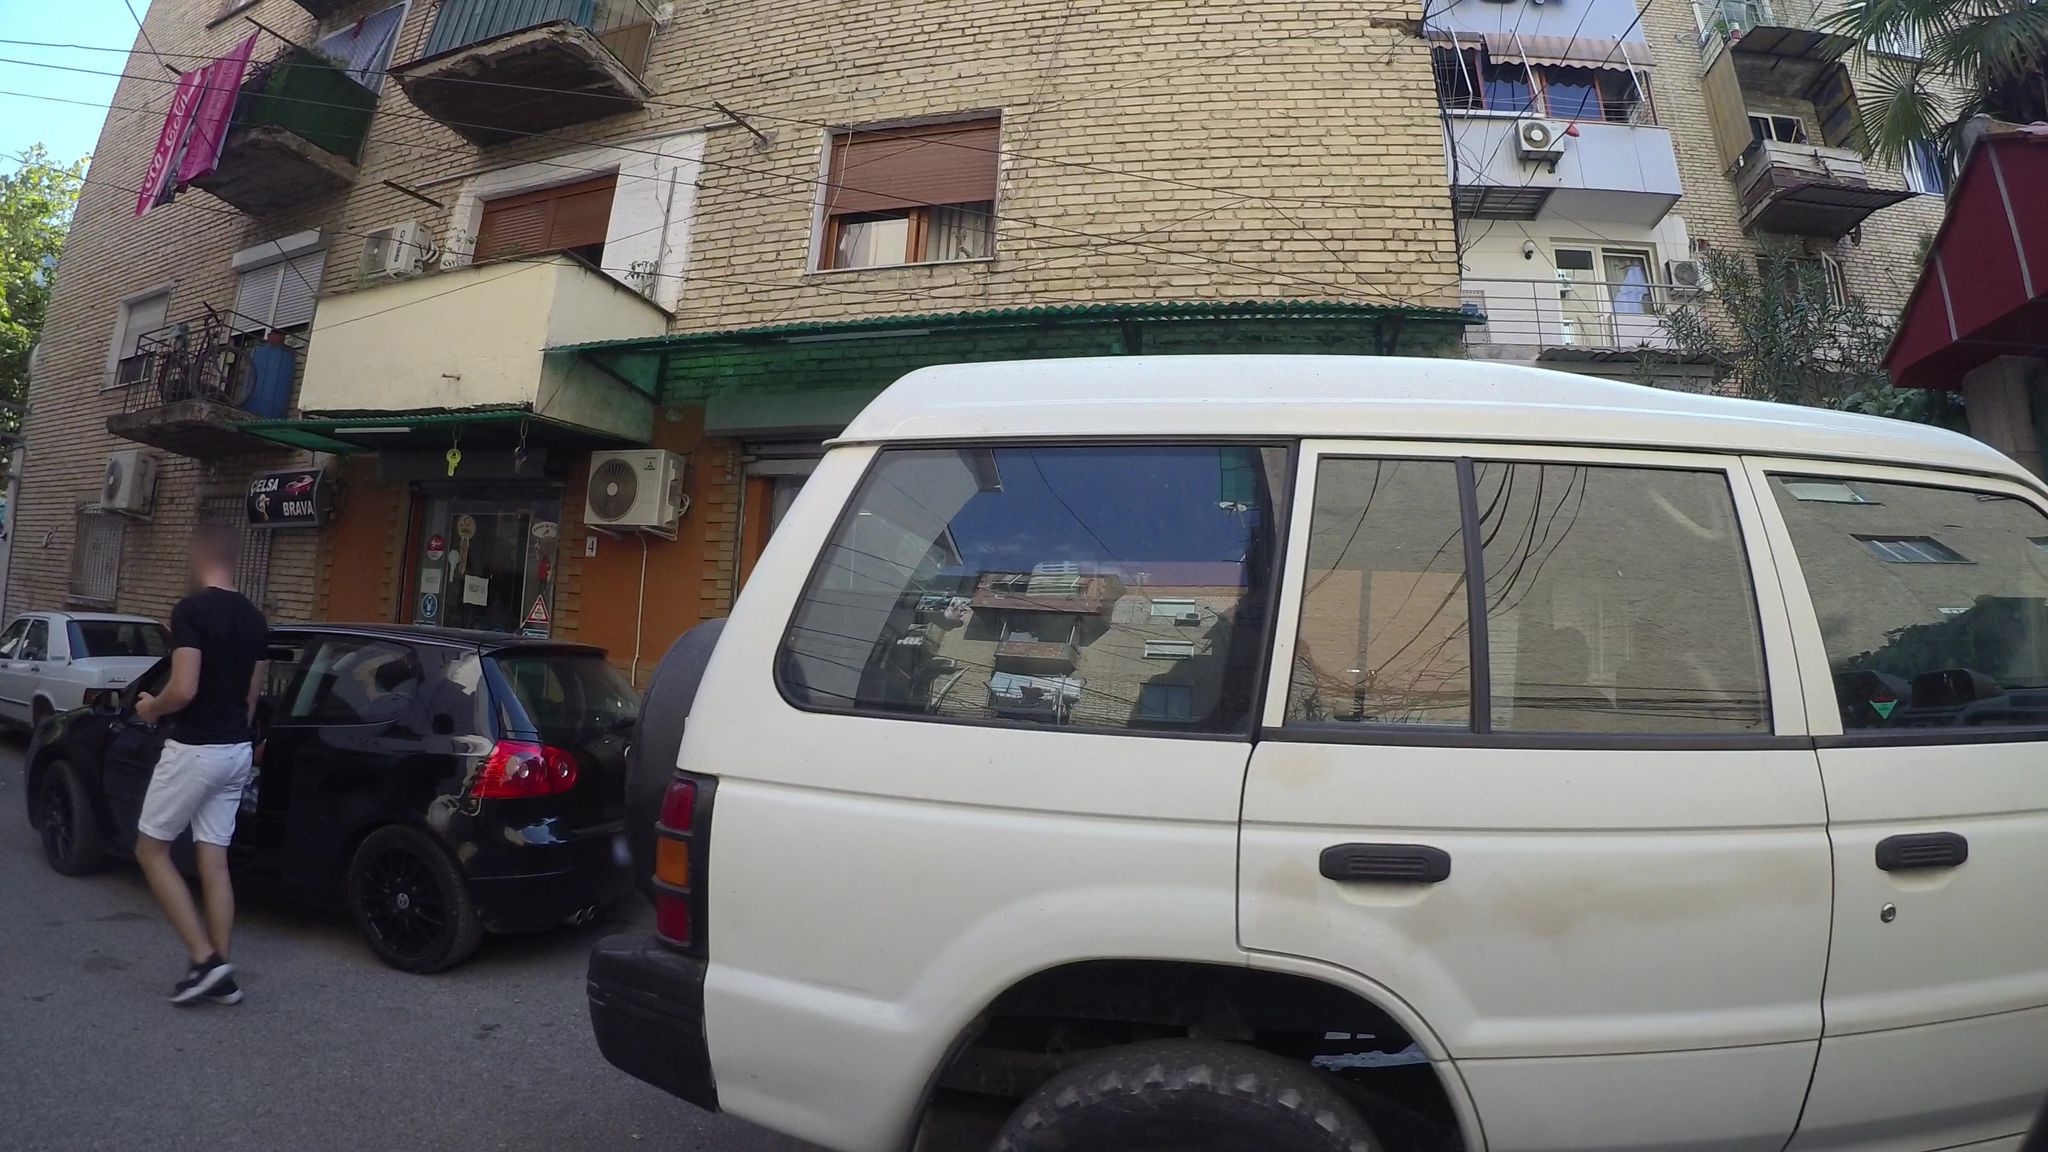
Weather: clear
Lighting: day
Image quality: good
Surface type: walking surface
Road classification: service, footway, living_street
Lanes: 1
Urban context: urban centre
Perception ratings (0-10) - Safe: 5.57, Lively: 7.96, Beautiful: 5.8, Boring: 8.66, Depressing: 6.08, Wealthy: 4.69